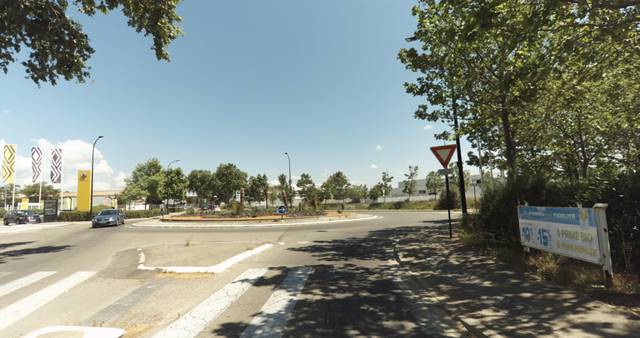
Region: France
Coordinates: 43.818, 4.341